Field crop: maize
Growth stage: 2
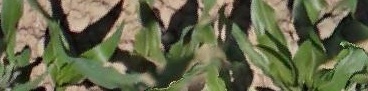
Species: maize